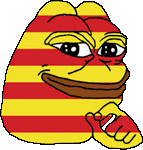
Label: 5_Pepe